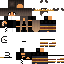
A female human skin with medium skin, wearing brown long hair dressed in a blue hoodie and black pants, featuring a closed mouth.